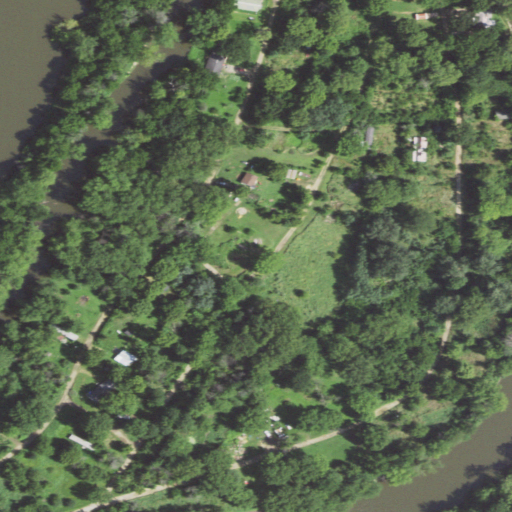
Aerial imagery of island in Illinois named Blackhawk Island containing low intensity development, open development, open water, deciduous forest, herbaceous wetlands, medium intensity development, and grassland